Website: lowes
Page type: cart
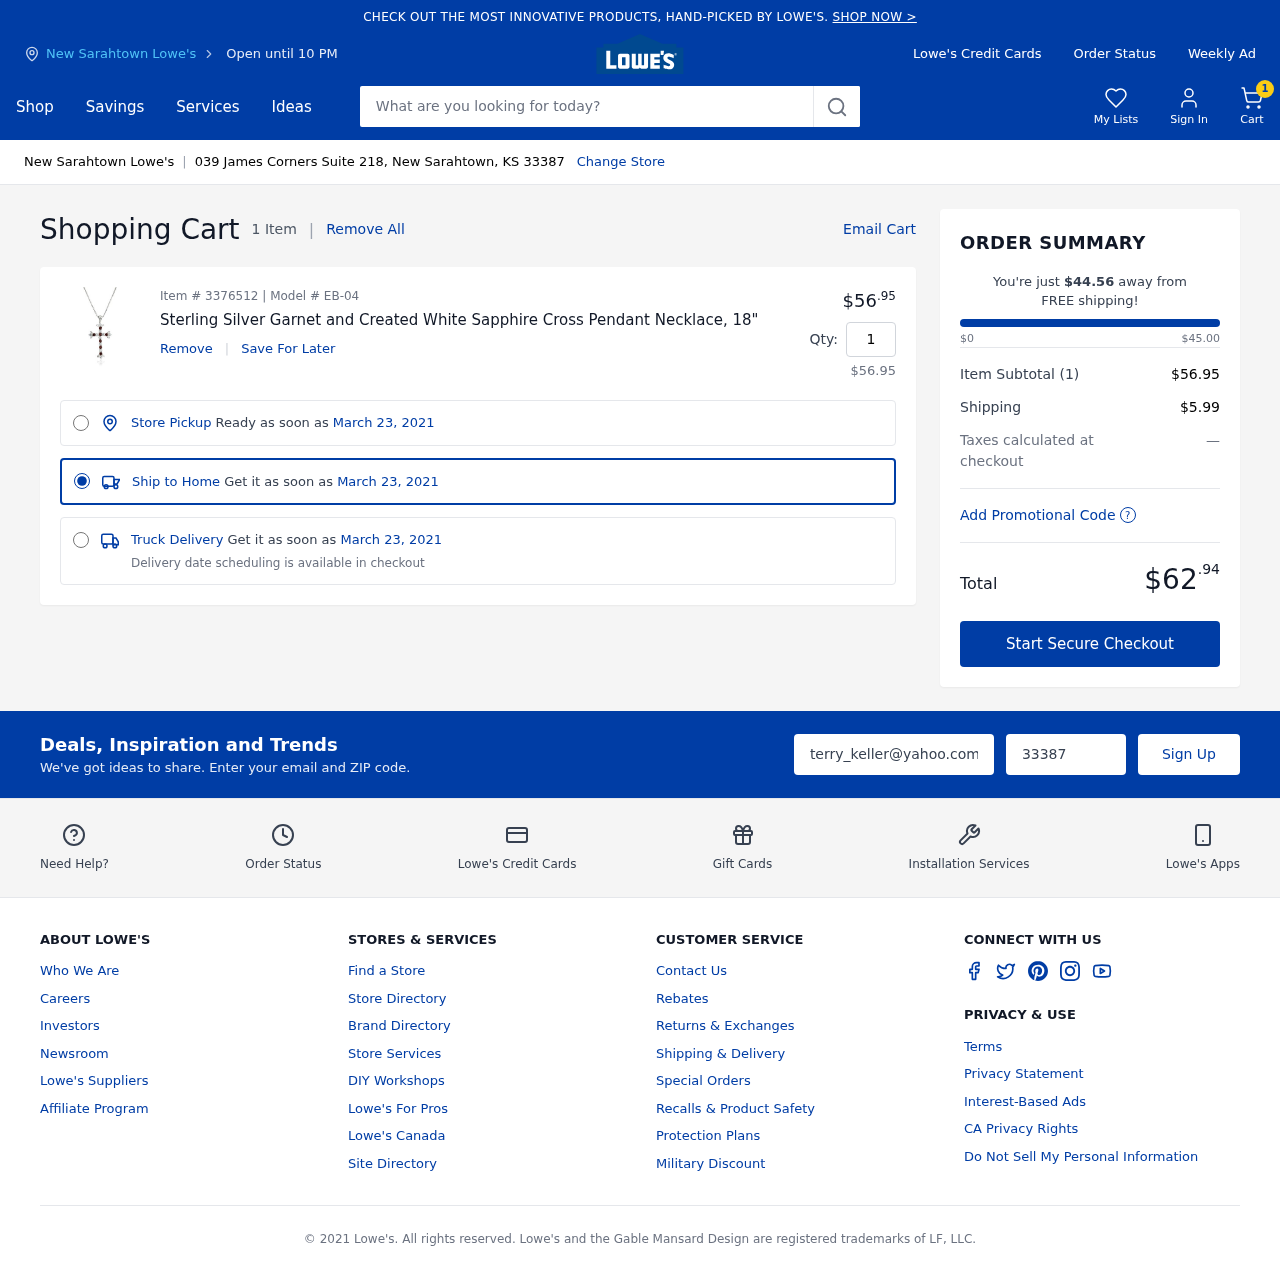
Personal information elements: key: PII_CITY
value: New Sarahtown Lowe's
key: PII_EMAIL
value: terry_keller@yahoo.com
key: PII_POSTCODE
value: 33387
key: PII_STREET
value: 039 James Corners Suite 218
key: PII_CITY_STATE_ZIP
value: New Sarahtown, KS 33387
Product elements: key: PRODUCT1_NAME
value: Sterling Silver Garnet and Created White Sapphire Cross Pendant Necklace, 18"
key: PRODUCT1_PRICE
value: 56.95
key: PRODUCT1_QUANTITY
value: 1
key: PRODUCT1_SUBTOTAL
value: $56.95
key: PRODUCT_ITEM_NUMBER
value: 3376512
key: PRODUCT_MODEL_NUMBER
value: EB-04
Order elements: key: ORDER_NUM_ITEMS
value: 1
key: ORDER_NUM_ITEMS
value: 1 Item
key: ORDER_DELIVERY_DATE
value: March 23, 2021
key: ORDER_SUBTOTAL
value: $56.95
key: ORDER_SHIPPING_COST
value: $5.99
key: ORDER_TOTAL
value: $62.94
Search elements: key: HEADER_SEARCH
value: What are you looking for today?